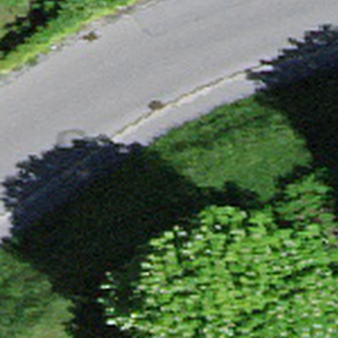
Label: other